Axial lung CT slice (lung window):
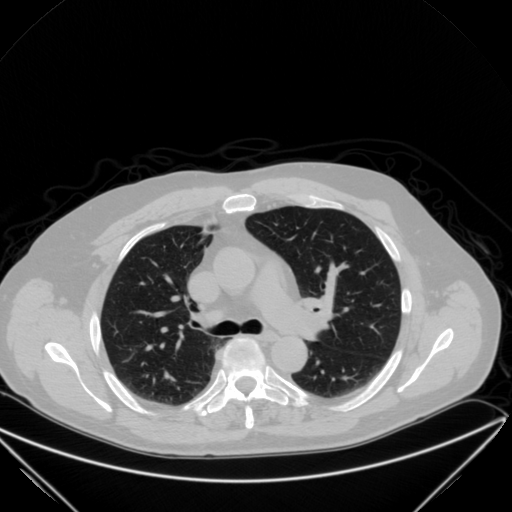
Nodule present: no